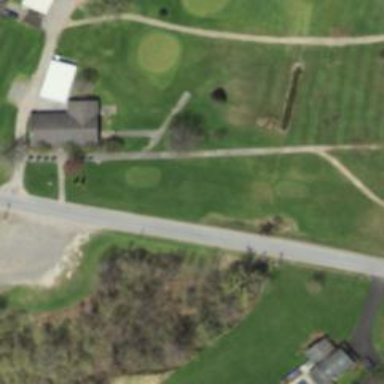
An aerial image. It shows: Grassy area designated as golf tee.